Question: Im trying to find any plugins, examples or related resources on how to built a <URL> for an html page. I'd like to be able to built it out of html, style it w/ CSS and populate data via json. Im willing to build it out of scratch by using a combination of a line graph and bar graph, however want to be sure there isnt anything already out there for this.
Here is an example of the output i hope to produce

Based on my searches i can only seem to find How-To's, Examples, etc on how to build one in Excel, however nothing for the web.
Any ideas or suggestions are greatly appreciated.
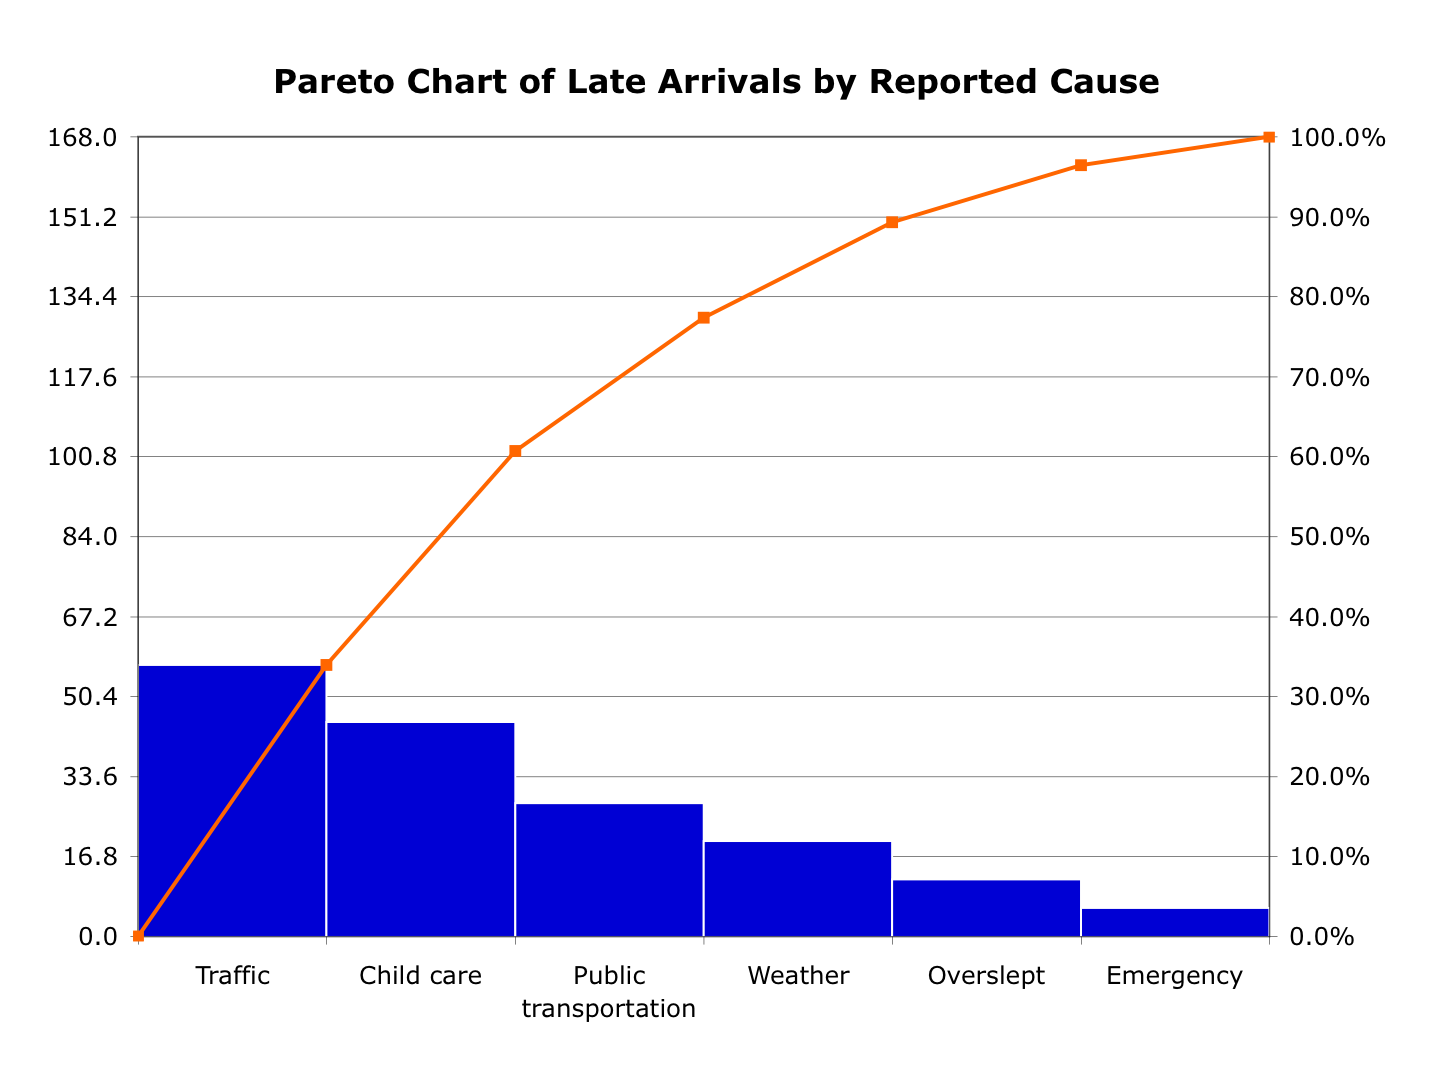
Answer: Pareto charts come standard in quite a few JS charting libraries. <URL>.
You can view the docs for creating pareto charts <URL>. I'm part of the ZingChart team, and you're welcome to reach out to us if you have any questions at support@zingchart.com.